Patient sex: M
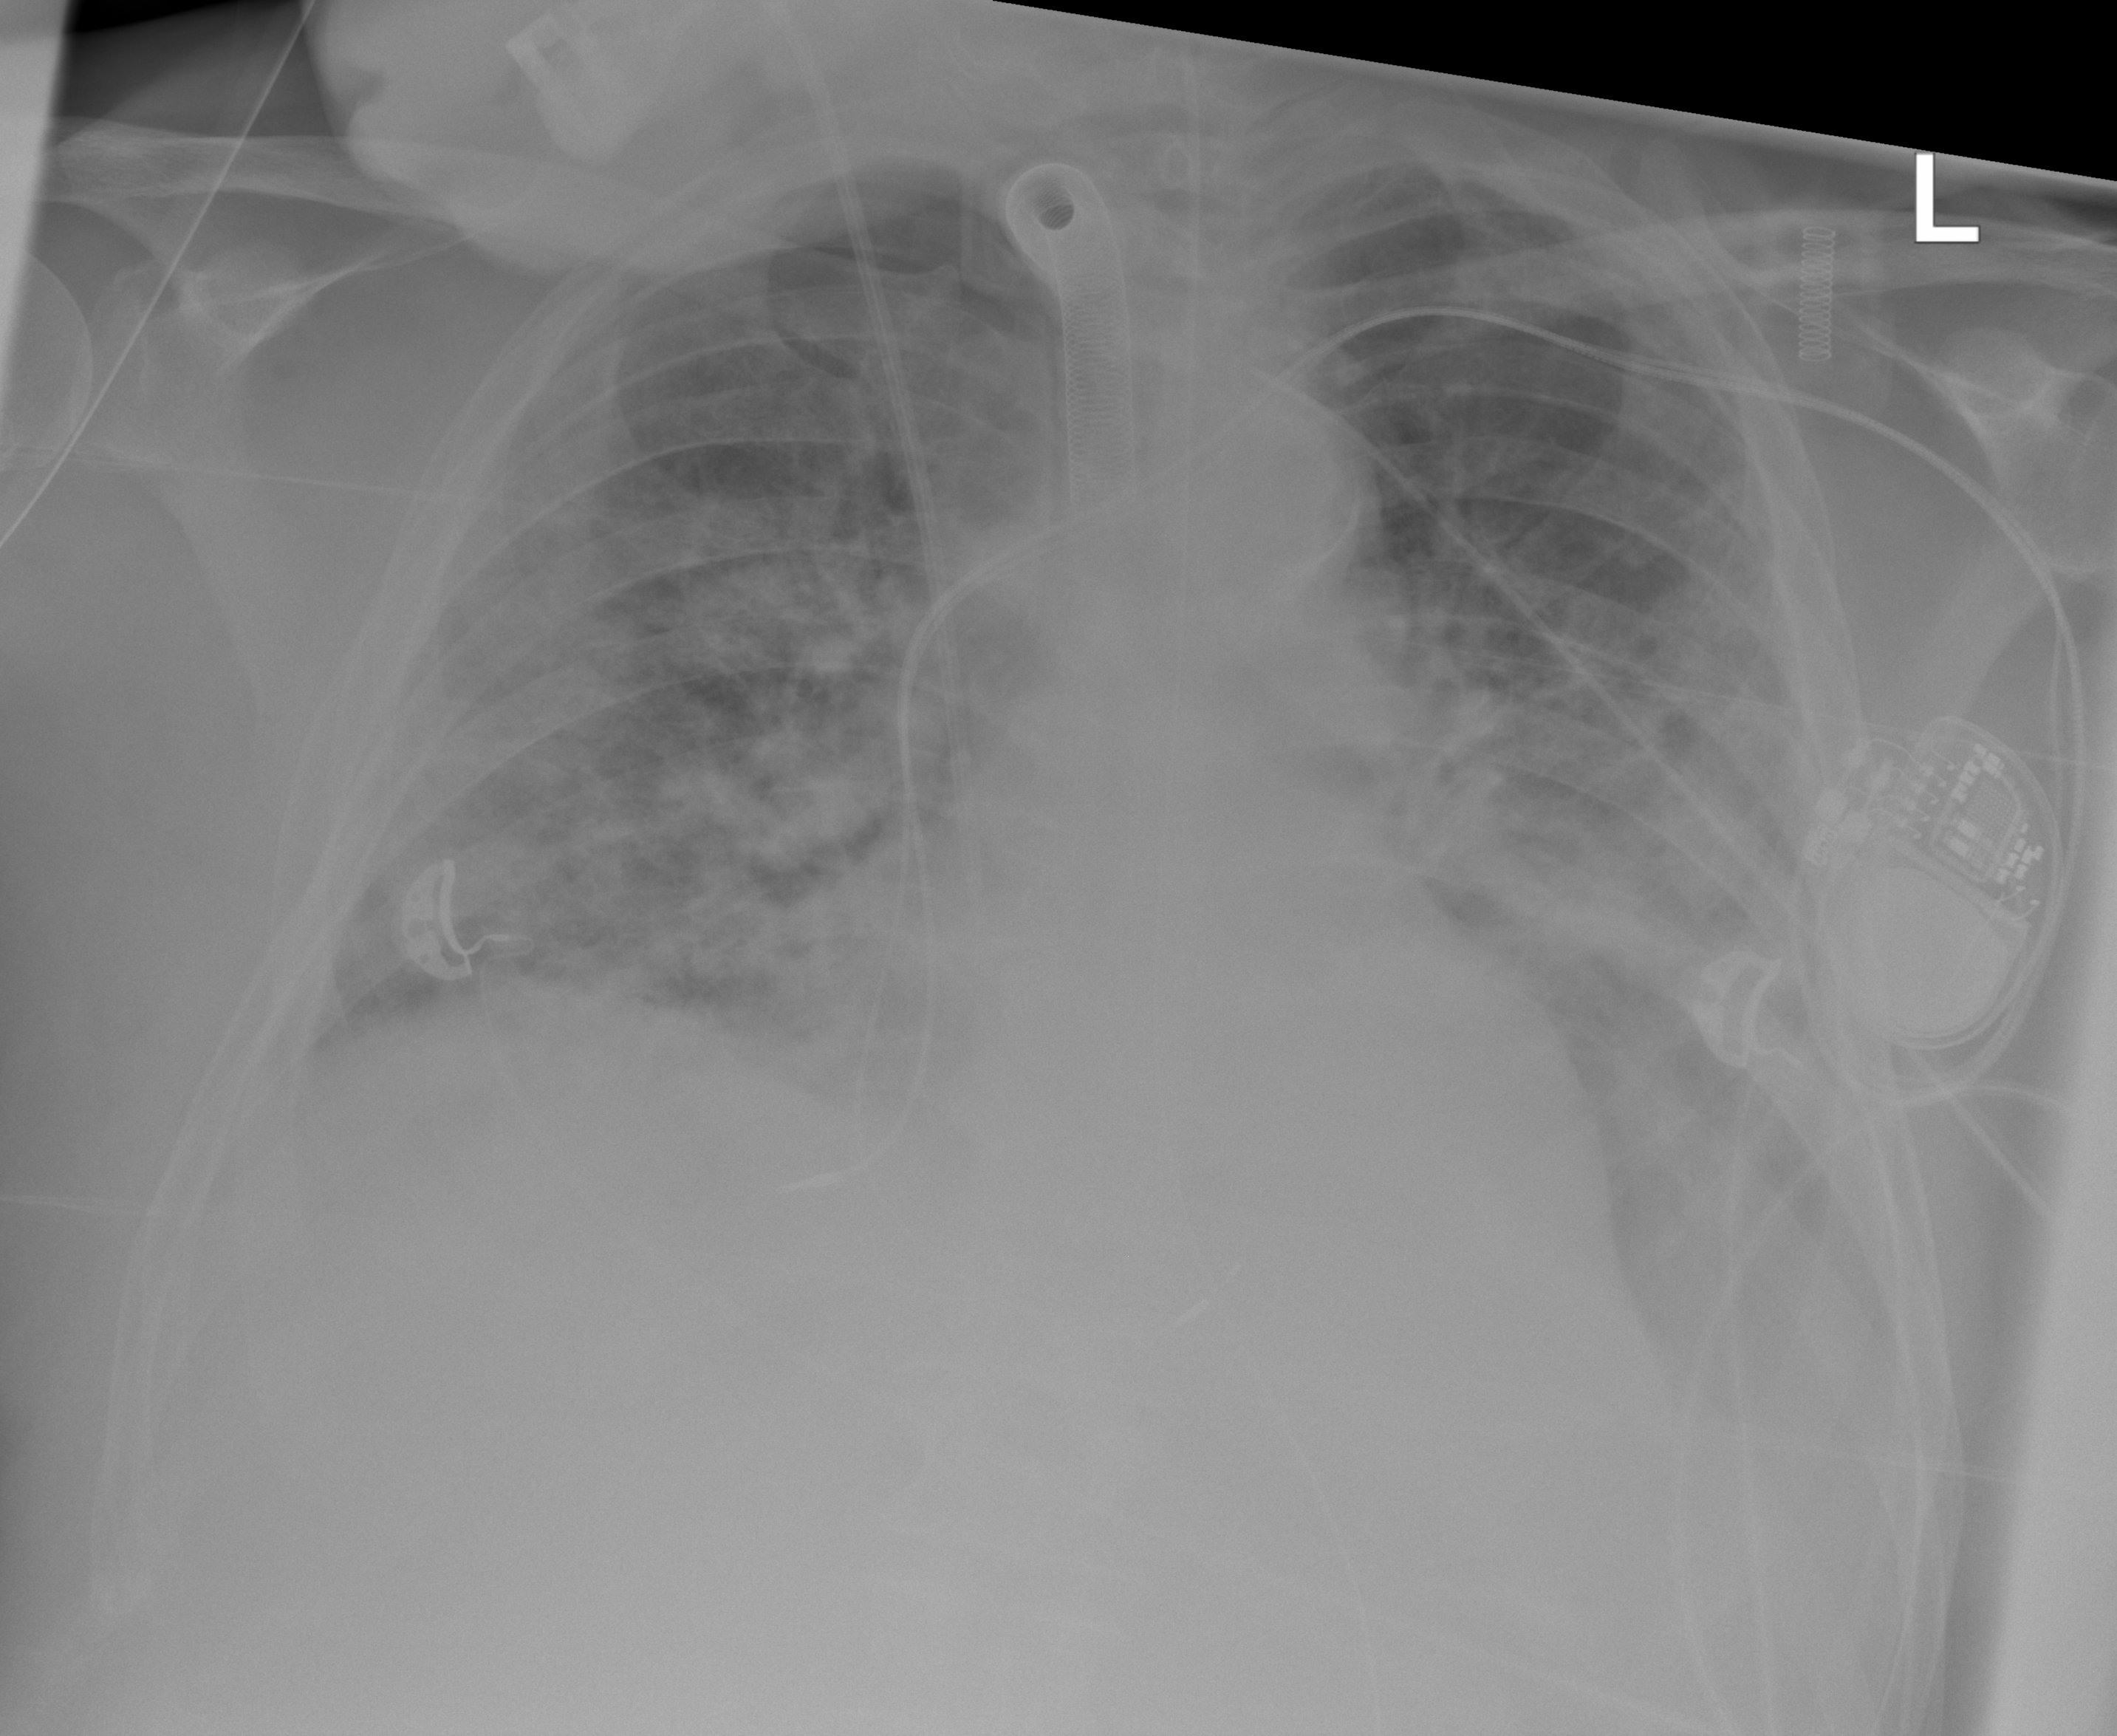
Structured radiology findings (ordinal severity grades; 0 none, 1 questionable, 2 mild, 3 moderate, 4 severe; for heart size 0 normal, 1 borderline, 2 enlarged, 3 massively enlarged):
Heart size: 1
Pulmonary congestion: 2
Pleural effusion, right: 2
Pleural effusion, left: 2
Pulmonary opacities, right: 3
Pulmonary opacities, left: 3
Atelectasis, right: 3
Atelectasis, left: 3